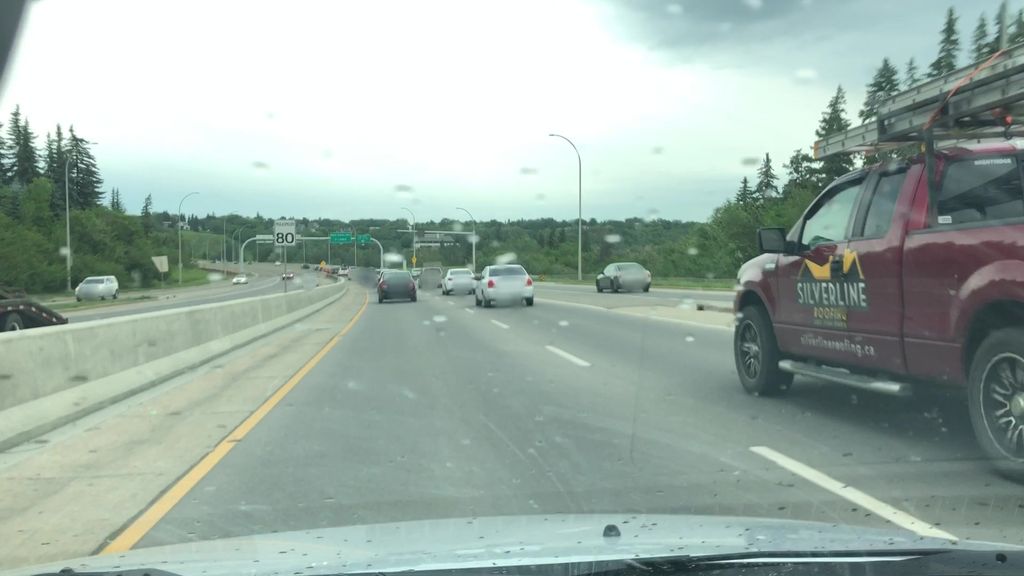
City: edmonton